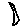
Label: moon